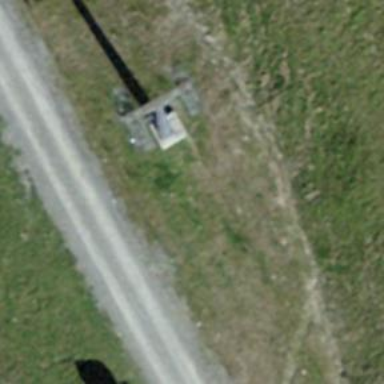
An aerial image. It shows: Pylon for aerialway.